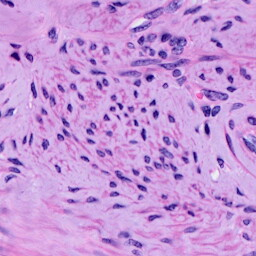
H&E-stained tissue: Cervix